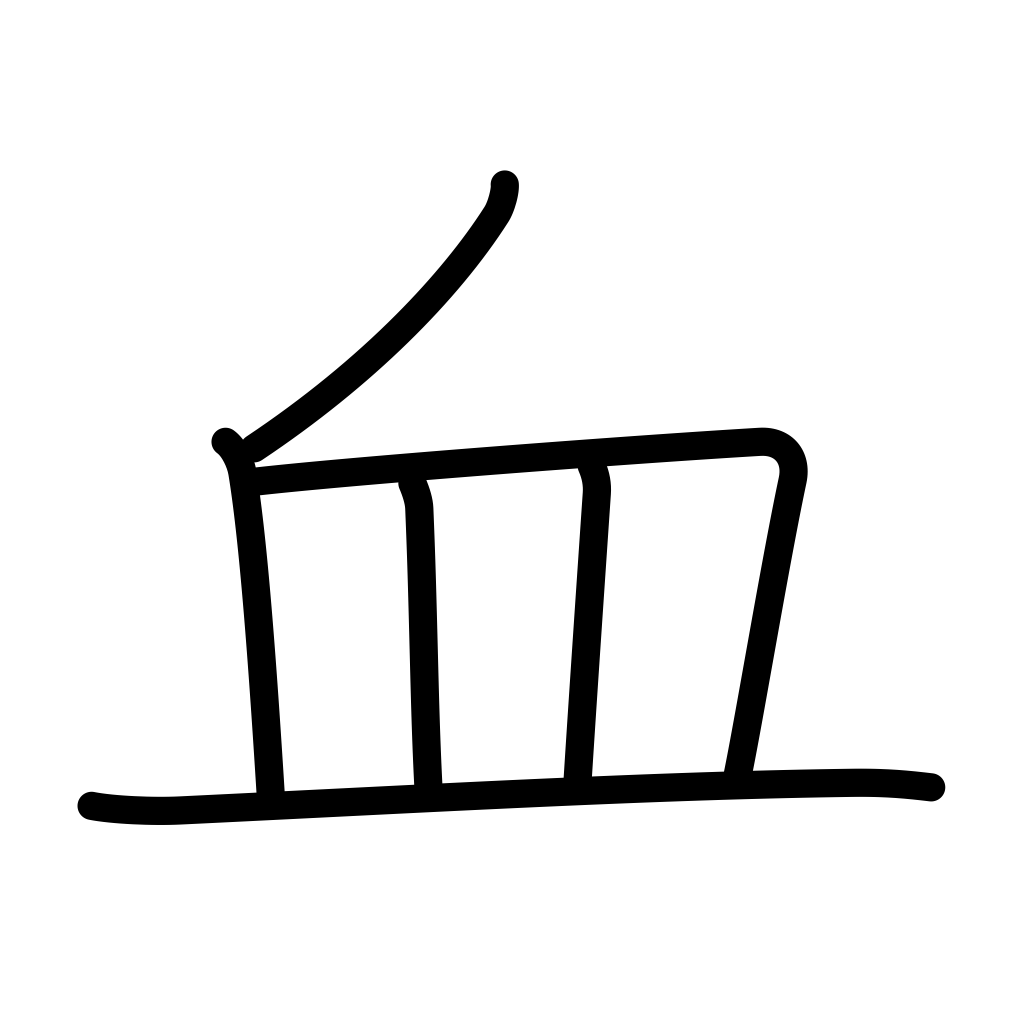
Meaning: blood